Question: I'm trying to use Javascript to create a Canvas Game which is similar to Bug Smasher or Ant Smasher game. It means the obj will move randomly, and when u click on it, the score will increase. ( I'm not allowed to use JQuery )
I almost finished all the work. But there's an error I cannot figure out: Everytime I click on the object, the score increases but it overwrites the number "0" like this:

And this is my code:
'''
// Create the canvas
var canvas = document.createElement("canvas");
var ctx = canvas.getContext('2d');
var timer = 0;
var caught = false;
var fps = 10;
document.body.appendChild(canvas);
canvas.width = 800;
canvas.height = 544;
// Background image
var bgReady = false;
var bgImage = new Image();
bgImage.onload = function () {
bgReady = true;
};
bgImage.src = "images/background.png";
// nar image
var narReady = false;
var narImage = new Image();
narImage.onload = function () {
narReady = true;
};
narImage.src = "images/nar.png";
var nar = {};
var narCaught = 0;
// When nar is caught, reset
var reset = function () {
nar.x = 40 + (Math.random() * (canvas.width - 70));
do {
nar.y = 40 + (Math.random() * (canvas.height - 70));
}
while (nar.y < 100)
};
//mousedown event
window.addEventListener("mousedown", onMouseDown, false);
function onMouseDown(e) {
if (e.button != 0) return;
mouseXinCanvas = e.clientX;
mouseYinCanvas = e.clientY;
if (narBody(nar, mouseXinCanvas, mouseYinCanvas)) {
caught = true;
clearInterval(timer);
timer = setInterval(reset, 20000 / fps);
reset();
}
if (ResetScore(mouseXinCanvas, mouseYinCanvas)) {
location.reload();
}
if (ResetSpeed(mouseXinCanvas, mouseYinCanvas)) {
clearInterval(timer);
timer = setInterval(reset, 20000 / fps);
reset();
render();
}
};
//nar's body define
function narBody(nar, x, y) {
if (x <= (nar.x + 80)
&& nar.x <= (x + 80)
&& y <= (nar.y + 80)
&& nar.y <= (y + 80)
) {
fps = fps + 5;
narCaught++;
return true;
}
return false;
};
//Reset Score box
function ResetScore(x, y) {
if (x > (305)
&& x < (545)
&& y > (15)
&& y < (85)
) {
return true;
}
return false;
};
//Reset speed box
function ResetSpeed(x, y) {
if (x > (605)
&& x < (845)
&& y > (15)
&& y < (85)
) {
fps = 10;
return true;
}
return false;
};
// Draw everything
var render = function () {
if (bgReady) {
ctx.drawImage(bgImage, 0, 100);
}
if (narReady) {
ctx.drawImage(narImage, nar.x, nar.y);
}
if (caught == true) {
if (bgReady) {
ctx.drawImage(bgImage, 0, 100);
}
caught = false;
}
// Score, Title
ctx.fillStyle = "rgb(65, 226, 24)";
ctx.font = "34px Helvetica";
ctx.textAlign = "left";
ctx.textBaseline = "top";
ctx.fillText("Catch Naruto!!!", 5, 40);
ctx.font = "20px Helvetica";
ctx.fillText("Score: " + narCaught, 10, 10);
// Reset Score, Speed button
ctx.fillStyle = "rgb(30, 168, 99)";
ctx.fillRect(250, 10, 250, 80);
ctx.fillRect(520, 10, 250, 80);
ctx.fillStyle = "rgb(30, 168, 99)";
ctx.fillRect(255, 15, 240, 70);
ctx.fillRect(525, 15, 240, 70);
ctx.fillStyle = "rgb(255, 255, 255)";
ctx.font = "34px Arial";
ctx.fillText("Reset Score", 275, 30);
ctx.fillText("Reset Speed", 545, 30);
};
// The main game loop
var main = function () {
render();
// Request to do this again ASAP
requestAnimationFrame(main);
};
// Cross-browser support for requestAnimationFrame
var w = window;
requestAnimationFrame = w.requestAnimationFrame || w.webkitRequestAnimationFrame || w.msRequestAnimationFrame || w.mozRequestAnimationFrame;
// Let's play this game!
//var then = Date.now();
reset();
main();
'''
'''
<html lang="en">
<head>
<meta charset="utf-8">
<title>Assignment 5</title>
</head>
<body>
<script src="game.js"></script>
</body>
</html>
'''
Please help ! :(
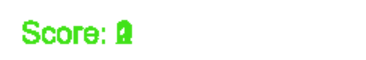
Answer: The problem is simple to solve. You just need to clear all the previous frame's rendering before you render the new frame.
Just add the following line to the 'render' function
'''
ctx.clearRect(0,0,ctx.canvas.width,ctx.canvas.height);
'''
You will notice that the quality of the text also improves. This is because you are no long drawing over the top of the old text,
I dont know what the background image is so I clear the whole canvas. But if the background image is not transparent you only need to clear what it does not cover.
See change below
'''
// Create the canvas
var canvas = document.createElement("canvas");
var ctx = canvas.getContext('2d');
var timer = 0;
var caught = false;
var fps = 10;
document.body.appendChild(canvas);
canvas.width = 800;
canvas.height = 544;
// Background image
var bgReady = false;
var bgImage = new Image();
bgImage.onload = function () {
bgReady = true;
};
bgImage.src = "images/background.png";
// nar image
var narReady = false;
var narImage = new Image();
narImage.onload = function () {
narReady = true;
};
narImage.src = "images/nar.png";
var nar = {};
var narCaught = 0;
// When nar is caught, reset
var reset = function () {
nar.x = 40 + (Math.random() * (canvas.width - 70));
do {
nar.y = 40 + (Math.random() * (canvas.height - 70));
}
while (nar.y < 100)
};
//mousedown event
window.addEventListener("mousedown", onMouseDown, false);
function onMouseDown(e) {
if (e.button != 0) return;
mouseXinCanvas = e.clientX;
mouseYinCanvas = e.clientY;
if (narBody(nar, mouseXinCanvas, mouseYinCanvas)) {
caught = true;
clearInterval(timer);
timer = setInterval(reset, 20000 / fps);
reset();
}
if (ResetScore(mouseXinCanvas, mouseYinCanvas)) {
location.reload();
}
if (ResetSpeed(mouseXinCanvas, mouseYinCanvas)) {
clearInterval(timer);
timer = setInterval(reset, 20000 / fps);
reset();
render();
}
};
//nar's body define
function narBody(nar, x, y) {
if (x <= (nar.x + 80)
&& nar.x <= (x + 80)
&& y <= (nar.y + 80)
&& nar.y <= (y + 80)
) {
fps = fps + 5;
narCaught++;
return true;
}
return false;
};
//Reset Score box
function ResetScore(x, y) {
if (x > (305)
&& x < (545)
&& y > (15)
&& y < (85)
) {
return true;
}
return false;
};
//Reset speed box
function ResetSpeed(x, y) {
if (x > (605)
&& x < (845)
&& y > (15)
&& y < (85)
) {
fps = 10;
return true;
}
return false;
};
// Draw everything
var render = function () {
//===========================================================
// add the following line to clear the display.
ctx.clearRect(0,0,ctx.canvas.width,ctx.canvas.height);
if (bgReady) {
ctx.drawImage(bgImage, 0, 100);
}
if (narReady) {
ctx.drawImage(narImage, nar.x, nar.y);
}
if (caught == true) {
if (bgReady) {
ctx.drawImage(bgImage, 0, 100);
}
caught = false;
}
// Score, Title
ctx.fillStyle = "rgb(65, 226, 24)";
ctx.font = "34px Helvetica";
ctx.textAlign = "left";
ctx.textBaseline = "top";
ctx.fillText("Catch Naruto!!!", 5, 40);
ctx.font = "20px Helvetica";
ctx.fillText("Score: " + narCaught, 10, 10);
// Reset Score, Speed button
ctx.fillStyle = "rgb(30, 168, 99)";
ctx.fillRect(250, 10, 250, 80);
ctx.fillRect(520, 10, 250, 80);
ctx.fillStyle = "rgb(30, 168, 99)";
ctx.fillRect(255, 15, 240, 70);
ctx.fillRect(525, 15, 240, 70);
ctx.fillStyle = "rgb(255, 255, 255)";
ctx.font = "34px Arial";
ctx.fillText("Reset Score", 275, 30);
ctx.fillText("Reset Speed", 545, 30);
};
// The main game loop
var main = function () {
render();
// Request to do this again ASAP
requestAnimationFrame(main);
};
// Cross-browser support for requestAnimationFrame
var w = window;
requestAnimationFrame = w.requestAnimationFrame || w.webkitRequestAnimationFrame || w.msRequestAnimationFrame || w.mozRequestAnimationFrame;
// Let's play this game!
//var then = Date.now();
reset();
main();
'''